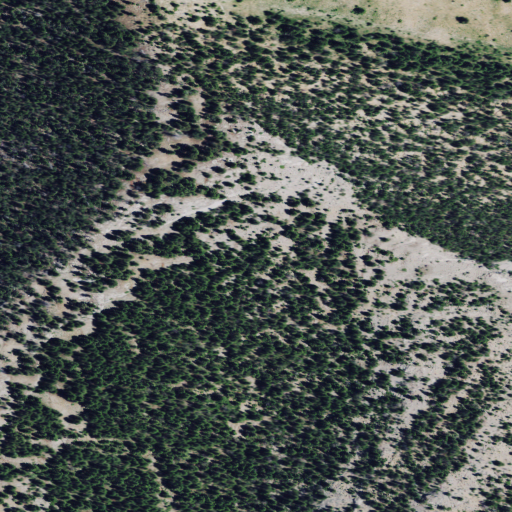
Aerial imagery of cape in Montana named Windy Point containing evergreen forest and shrub